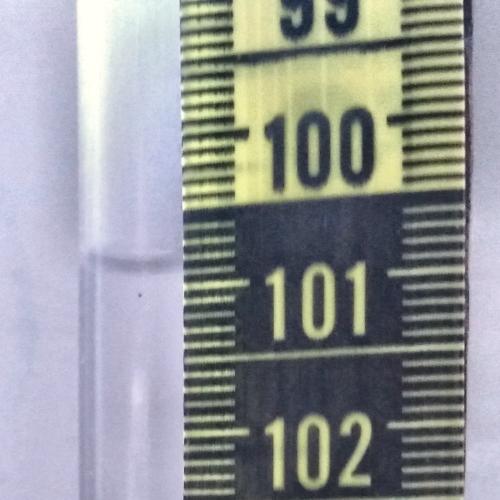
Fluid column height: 100.8 cm